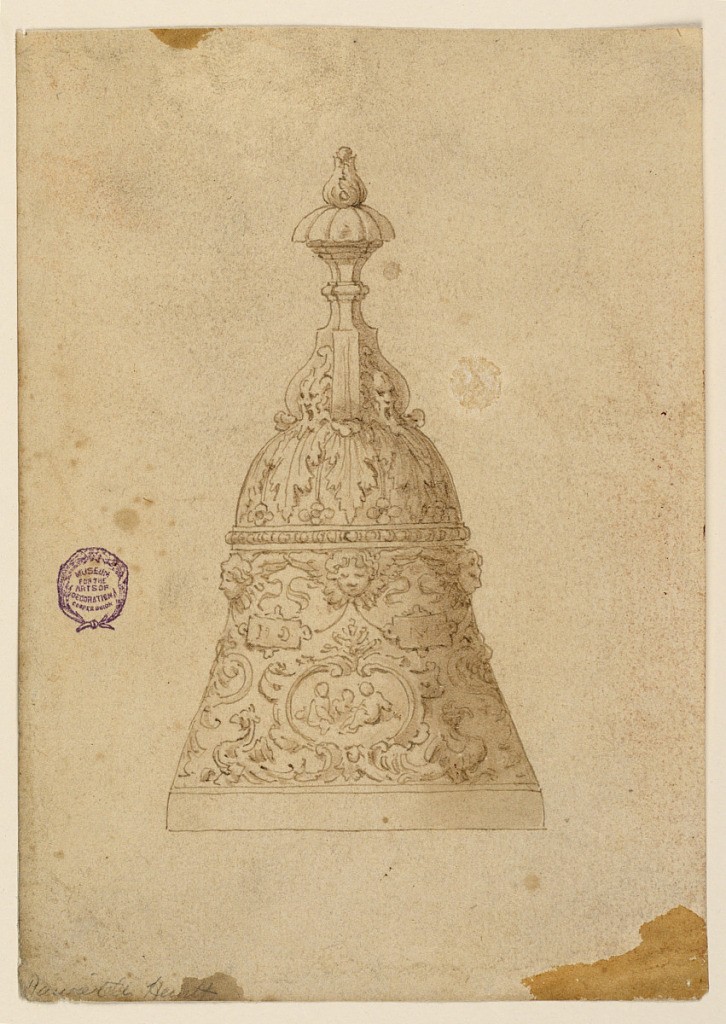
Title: A Hand Bell
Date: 1820–35
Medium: Pen and ink on paper
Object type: Drawing
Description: A hand bell decorated with acanthus leaves and masks. Below, cherubs and scrolling ornament with birds.